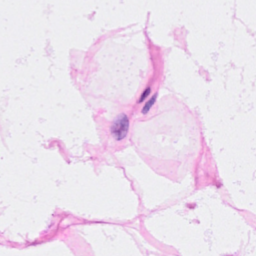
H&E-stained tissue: Breast